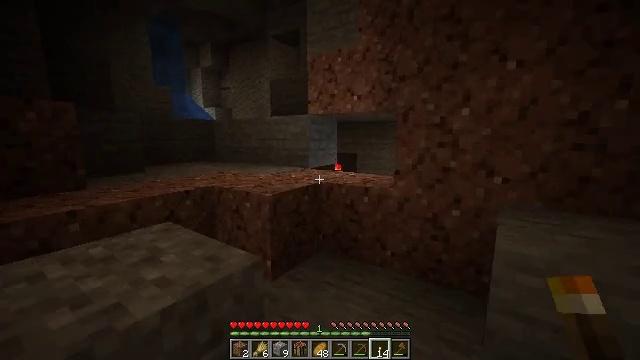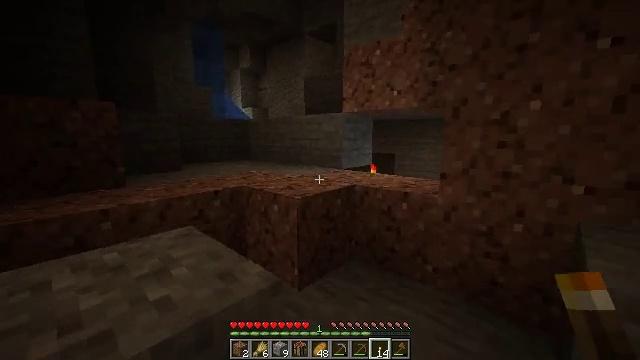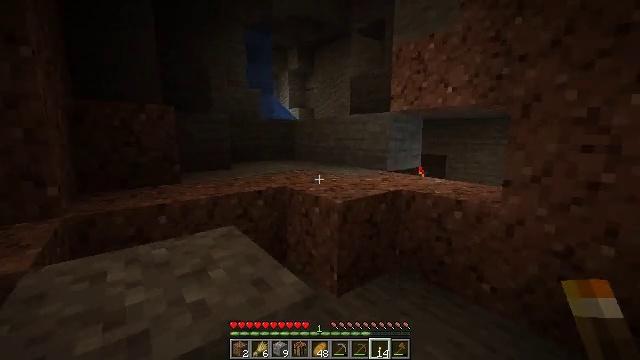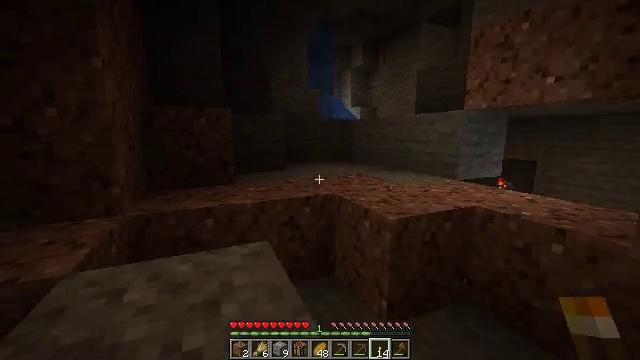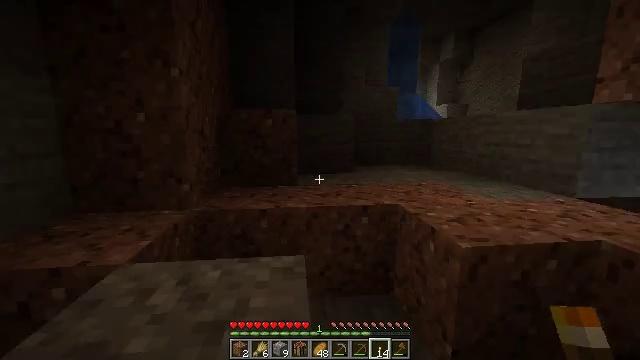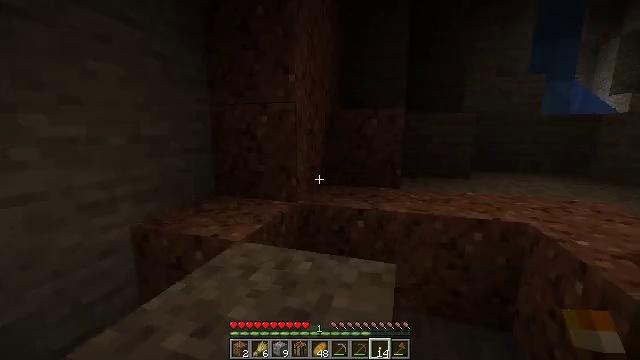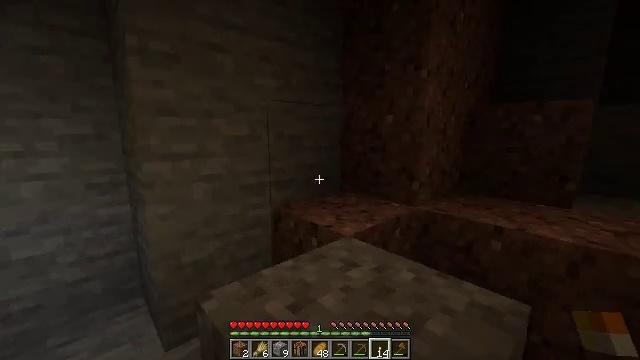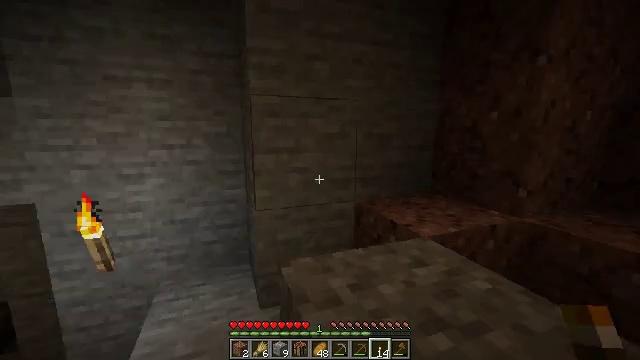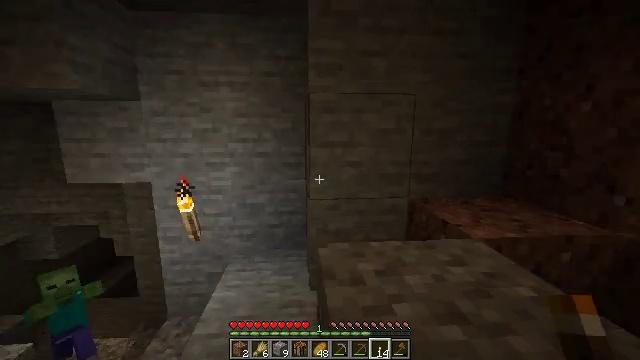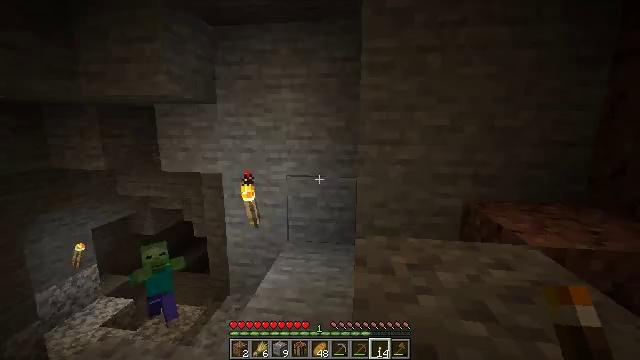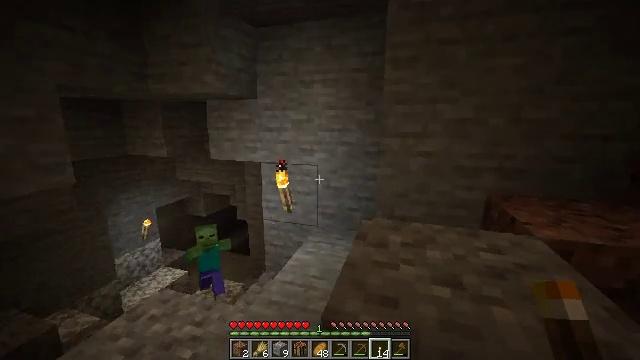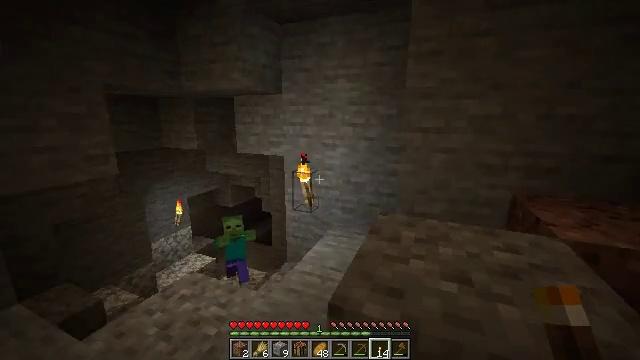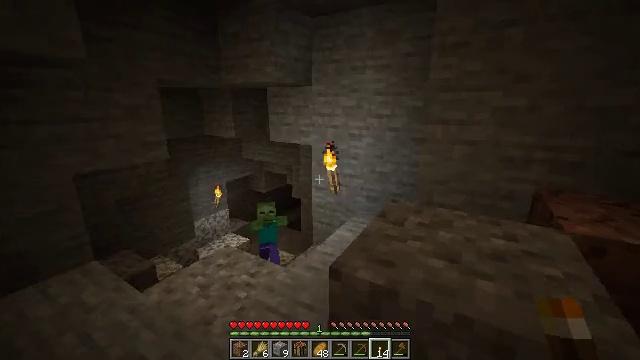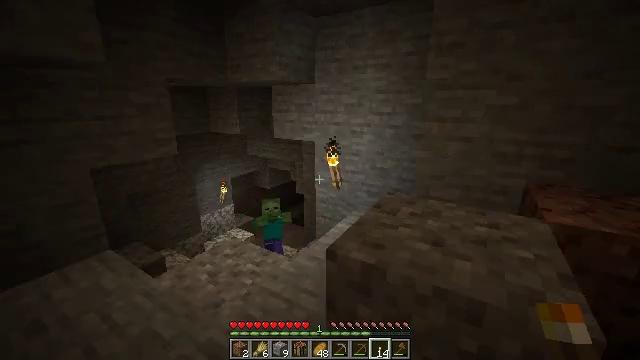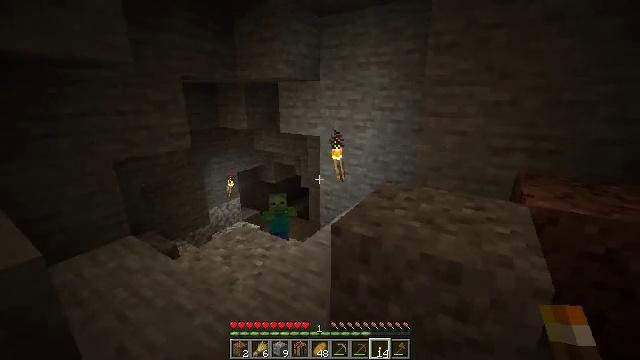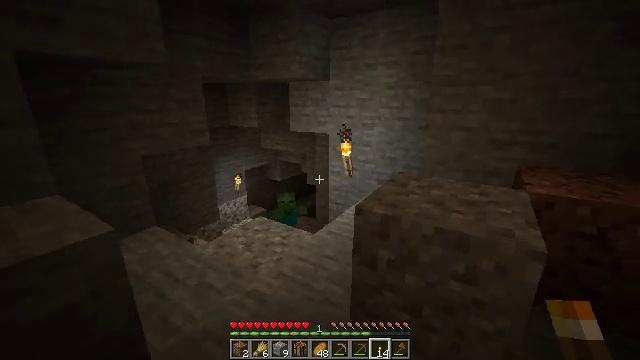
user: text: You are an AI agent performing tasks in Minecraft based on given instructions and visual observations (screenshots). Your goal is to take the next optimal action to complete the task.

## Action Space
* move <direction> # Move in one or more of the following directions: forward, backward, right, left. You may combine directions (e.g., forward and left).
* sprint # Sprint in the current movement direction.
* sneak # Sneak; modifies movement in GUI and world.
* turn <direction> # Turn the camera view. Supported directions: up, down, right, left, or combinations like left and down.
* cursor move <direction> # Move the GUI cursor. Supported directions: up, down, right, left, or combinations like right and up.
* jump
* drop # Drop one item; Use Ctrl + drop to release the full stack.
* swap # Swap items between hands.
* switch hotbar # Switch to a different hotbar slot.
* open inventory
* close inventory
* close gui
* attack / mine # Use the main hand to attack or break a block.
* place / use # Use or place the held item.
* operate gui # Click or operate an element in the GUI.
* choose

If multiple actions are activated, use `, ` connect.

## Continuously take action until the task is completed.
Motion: motion action
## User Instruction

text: Kill a zombie.
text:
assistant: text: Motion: move forward, turn left
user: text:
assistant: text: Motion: move forward, turn left
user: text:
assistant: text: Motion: move forward and move right, turn left
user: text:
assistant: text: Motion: move forward and move right, turn left
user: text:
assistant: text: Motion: move forward and move right, turn left
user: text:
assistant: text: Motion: move right, turn left
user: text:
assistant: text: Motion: move right, turn left
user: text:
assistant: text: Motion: move back and move right, turn left
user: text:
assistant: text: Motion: move back and move right, turn left
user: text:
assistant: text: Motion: move back and move right, turn left and down
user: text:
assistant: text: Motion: move back and move right, turn left and down
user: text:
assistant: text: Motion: move back, turn left and down
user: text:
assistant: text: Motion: move back
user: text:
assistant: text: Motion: move back
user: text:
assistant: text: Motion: move back
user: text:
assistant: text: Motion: move back
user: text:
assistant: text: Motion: move back
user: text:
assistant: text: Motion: move back
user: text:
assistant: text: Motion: move back
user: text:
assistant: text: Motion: move back, turn right
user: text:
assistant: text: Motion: move back and move right, turn right
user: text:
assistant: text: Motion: move right, turn right
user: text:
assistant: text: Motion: move right, turn right
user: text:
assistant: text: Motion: move forward and move right, turn right and up
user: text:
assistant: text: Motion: move forward and move right, turn right and up, jump
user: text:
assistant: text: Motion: move forward and move right, turn right, jump
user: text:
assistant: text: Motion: move forward and move right, turn right, jump
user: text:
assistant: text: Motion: move forward and move right, jump
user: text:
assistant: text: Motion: move forward and move right, jump
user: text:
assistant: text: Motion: move forward and move right